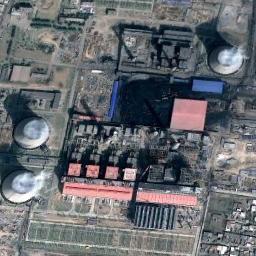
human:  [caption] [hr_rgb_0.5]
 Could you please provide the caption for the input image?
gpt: There are many buildings of different shapes next to the thermal power station .

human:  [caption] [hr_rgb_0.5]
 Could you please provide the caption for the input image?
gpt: There are five thermal power stations in this industrial area .

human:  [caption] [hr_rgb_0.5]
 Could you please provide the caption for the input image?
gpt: The thermal power station is on the grass next to some buildings with white mist above .

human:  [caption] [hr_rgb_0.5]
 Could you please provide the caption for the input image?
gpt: In the thermal power plant there are plants and machinery, Three steaming cooling towers and four chimneys .

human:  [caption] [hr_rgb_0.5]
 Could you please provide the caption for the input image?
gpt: There are some red buildings and three chimneys on the thermal power station .